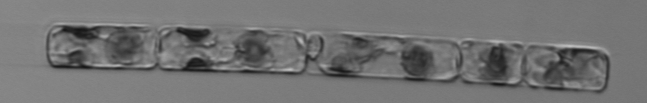
Label: Guinardia_delicatula_TAG_internal_parasite